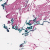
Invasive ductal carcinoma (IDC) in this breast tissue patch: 0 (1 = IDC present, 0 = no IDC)